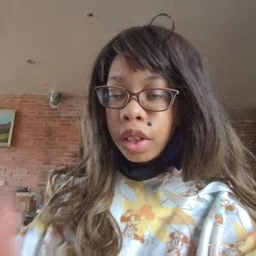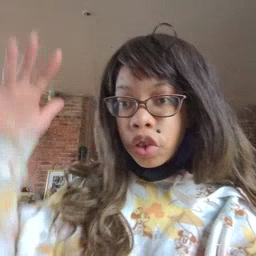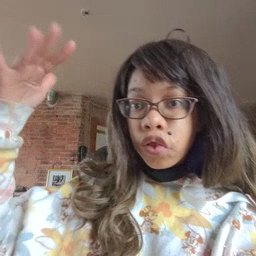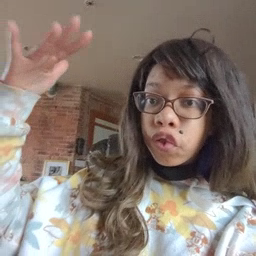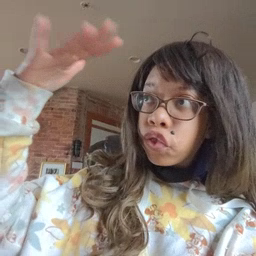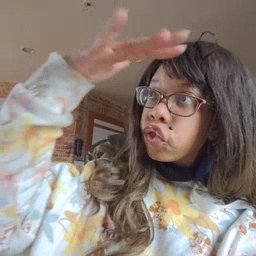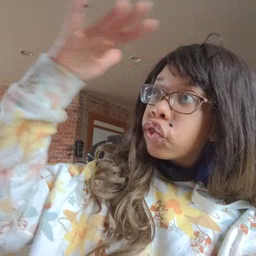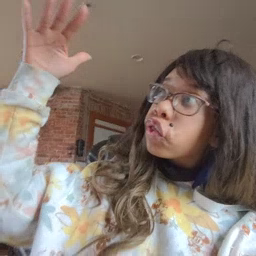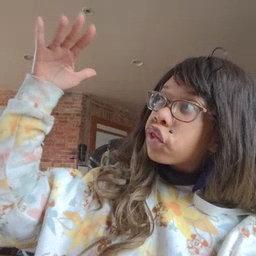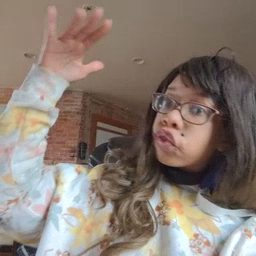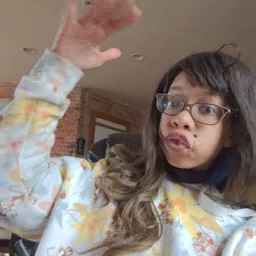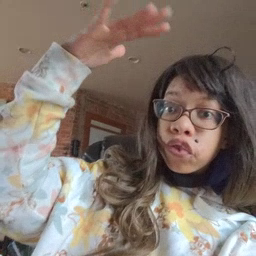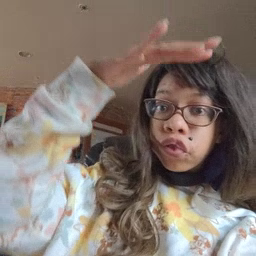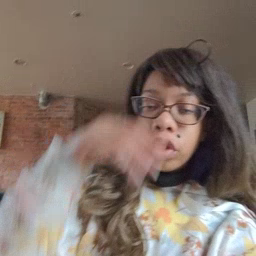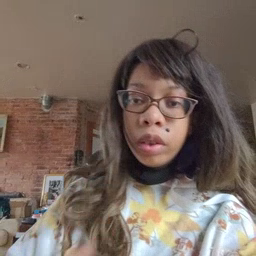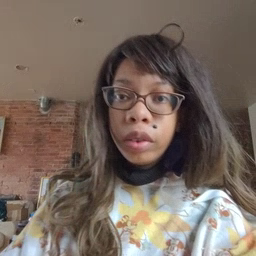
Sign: helicopter